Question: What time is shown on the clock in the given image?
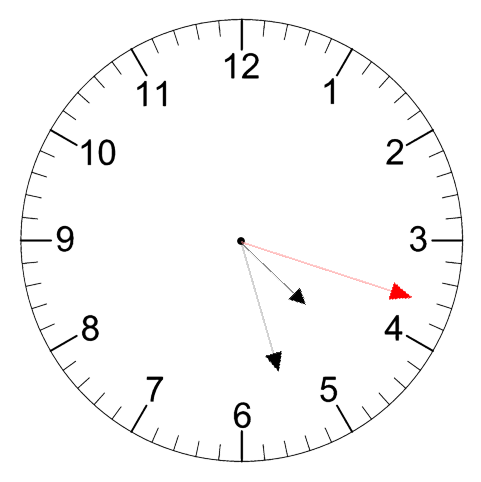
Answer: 04:27:18